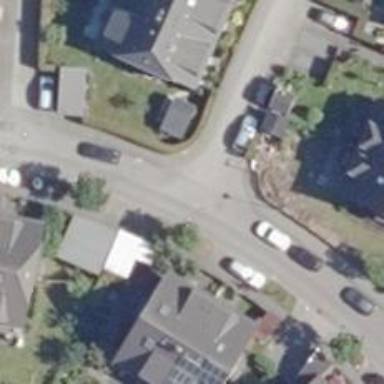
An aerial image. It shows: Living street.